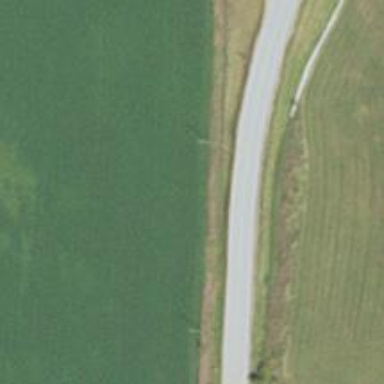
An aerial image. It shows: Tertiary road with asphalt surface.